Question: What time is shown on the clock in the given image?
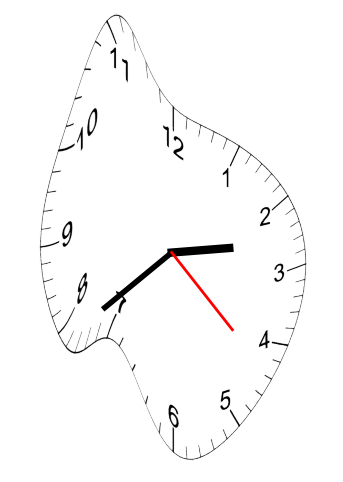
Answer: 02:38:22